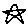
Label: star